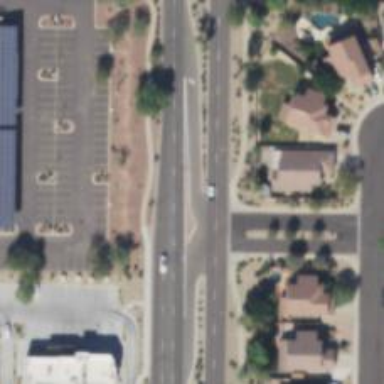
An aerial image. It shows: Secondary link road with asphalt surface.